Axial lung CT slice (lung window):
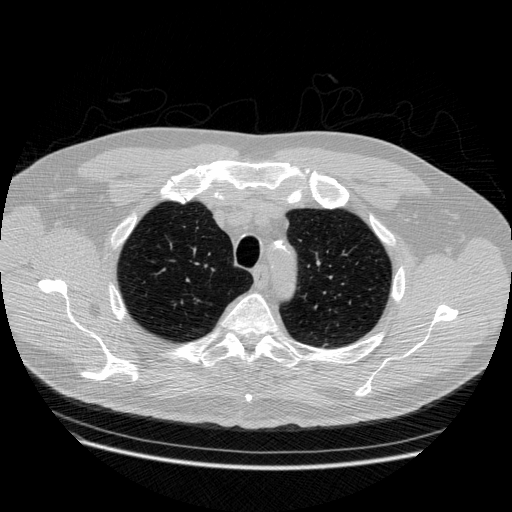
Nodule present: no